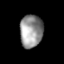
Tissue: lung
Cell type: Endothelial cells
Senescence score: 0.6189
Nuclear area (px): 741
Mean DAPI intensity: 146.52